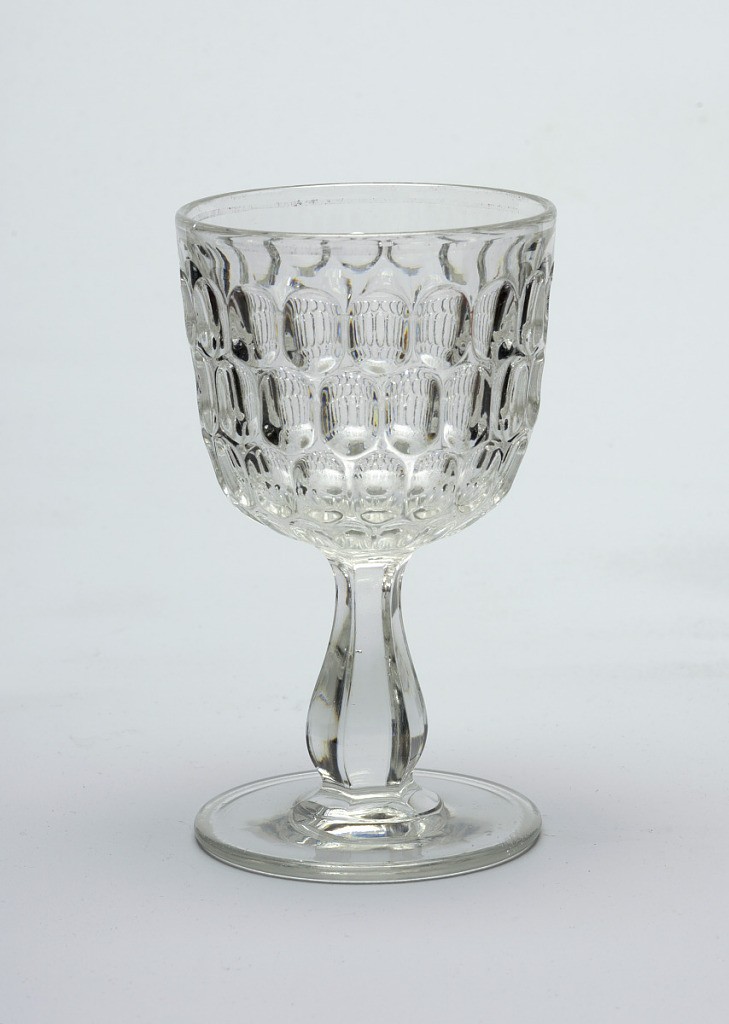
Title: Thumbprint
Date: mid-19th century
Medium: Pressed glass
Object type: Goblet
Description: Four rows of concaved ovals on goblet.